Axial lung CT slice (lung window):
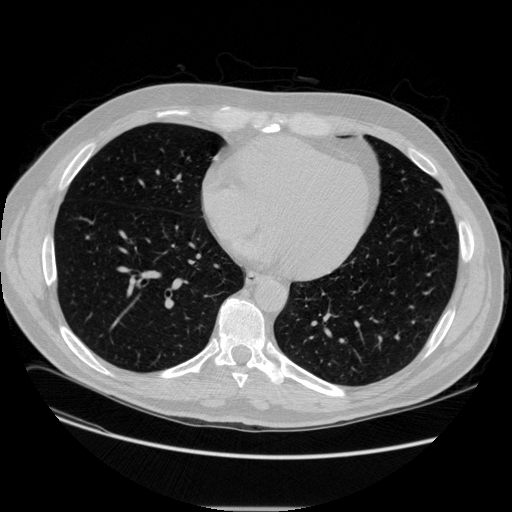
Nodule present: no